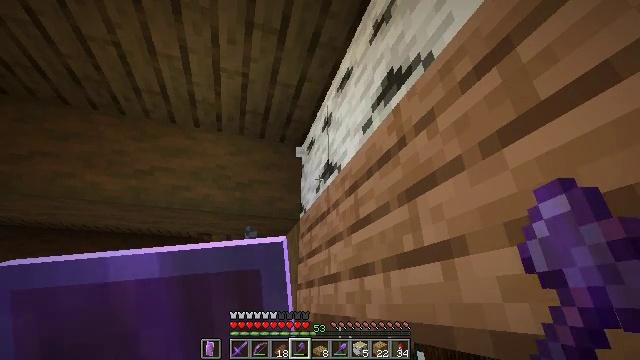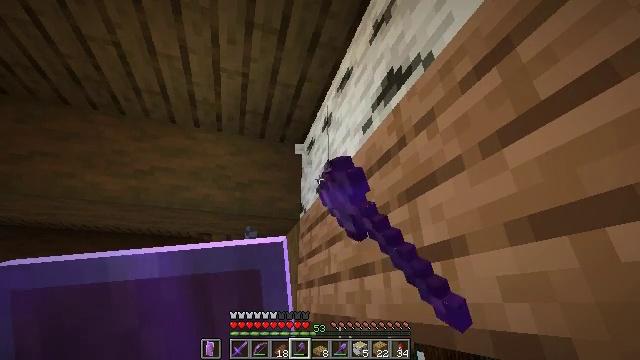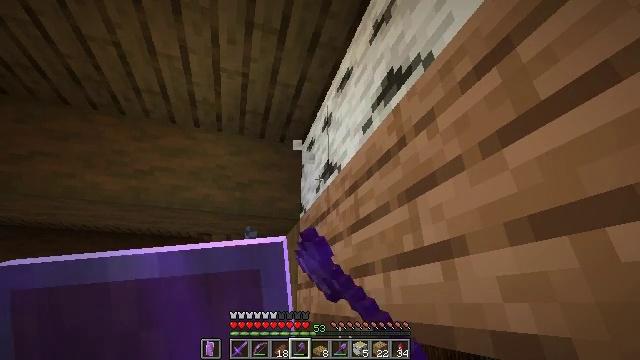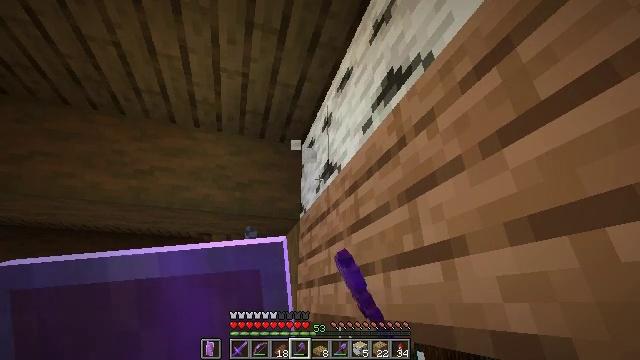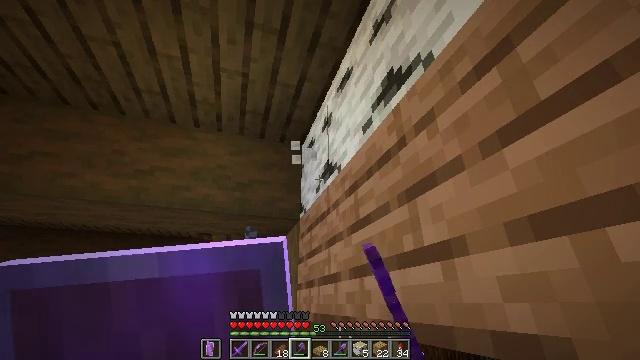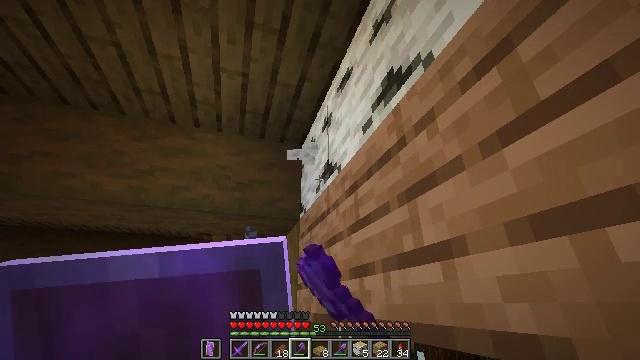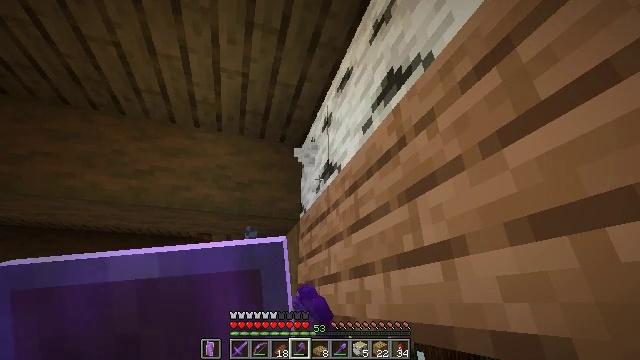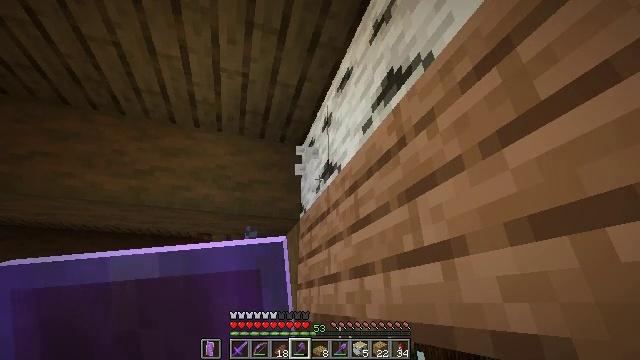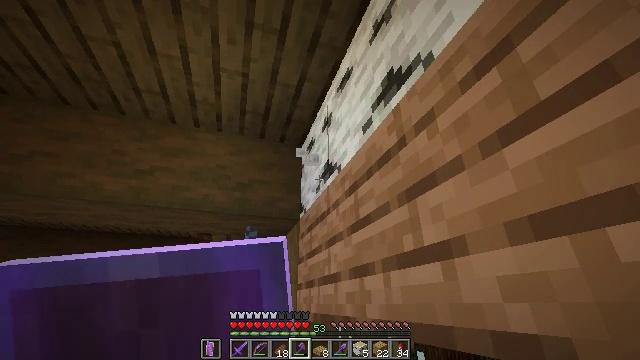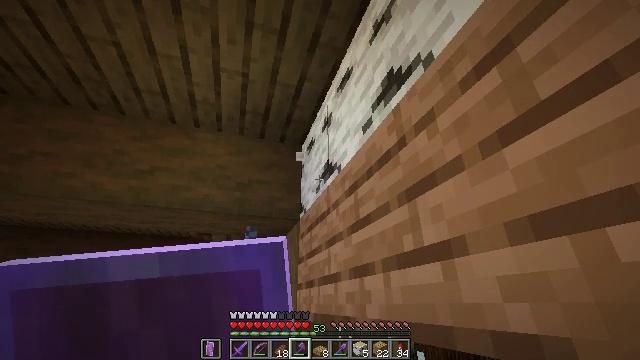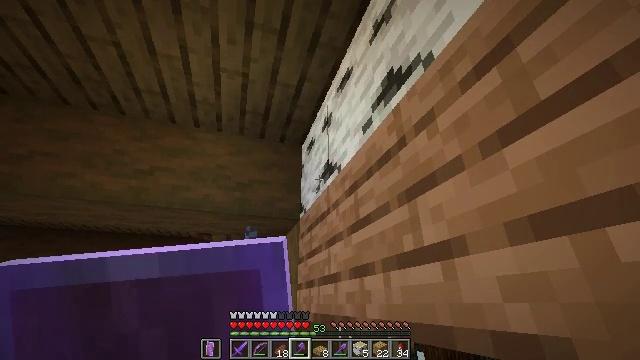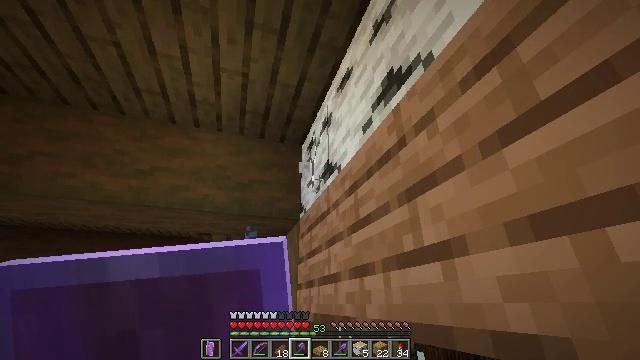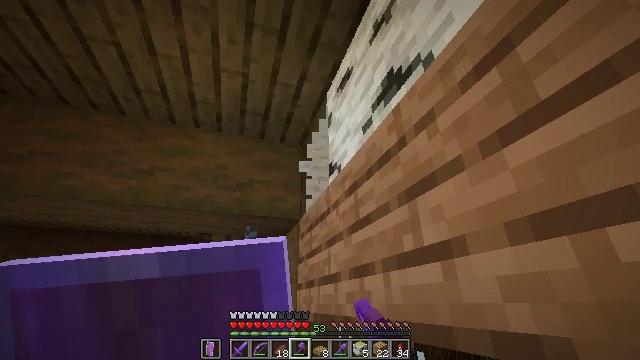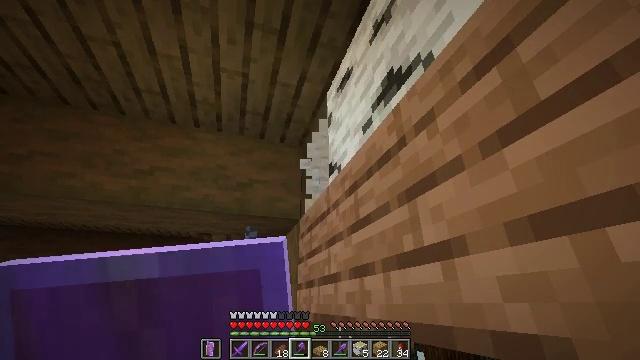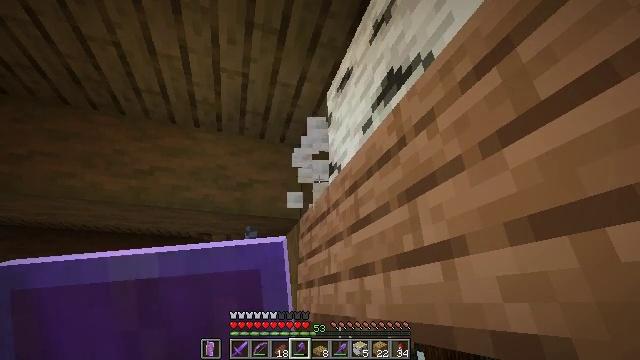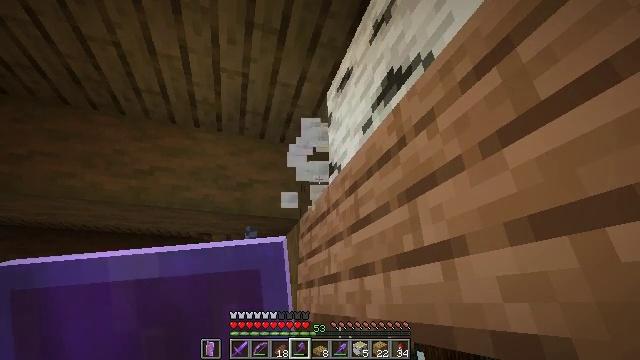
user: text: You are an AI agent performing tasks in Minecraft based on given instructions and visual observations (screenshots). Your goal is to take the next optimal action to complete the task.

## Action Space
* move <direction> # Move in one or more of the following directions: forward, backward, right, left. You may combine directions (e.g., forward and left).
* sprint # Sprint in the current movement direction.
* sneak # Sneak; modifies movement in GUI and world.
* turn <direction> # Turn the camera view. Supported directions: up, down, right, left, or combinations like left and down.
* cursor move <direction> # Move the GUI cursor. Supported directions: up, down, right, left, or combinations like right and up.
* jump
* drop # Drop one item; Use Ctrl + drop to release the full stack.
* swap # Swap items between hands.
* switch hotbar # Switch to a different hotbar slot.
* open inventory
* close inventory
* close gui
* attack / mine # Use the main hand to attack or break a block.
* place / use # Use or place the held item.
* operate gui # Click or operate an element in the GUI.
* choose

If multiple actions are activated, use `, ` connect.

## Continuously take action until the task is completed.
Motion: motion action
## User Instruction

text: Mine the birch log from the tree.
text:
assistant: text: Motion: attack / mine
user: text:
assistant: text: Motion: attack / mine
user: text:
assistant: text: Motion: attack / mine
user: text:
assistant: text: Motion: attack / mine
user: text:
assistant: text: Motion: no_op
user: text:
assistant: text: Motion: no_op
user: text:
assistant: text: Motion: no_op
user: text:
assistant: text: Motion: no_op
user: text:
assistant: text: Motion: no_op
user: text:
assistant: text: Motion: no_op
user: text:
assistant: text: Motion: attack / mine
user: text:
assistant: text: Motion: attack / mine
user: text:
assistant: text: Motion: attack / mine
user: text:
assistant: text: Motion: attack / mine
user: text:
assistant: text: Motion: attack / mine
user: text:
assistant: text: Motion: no_op
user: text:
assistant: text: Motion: no_op
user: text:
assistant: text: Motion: no_op
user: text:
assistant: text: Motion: turn right
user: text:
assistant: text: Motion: turn right and up
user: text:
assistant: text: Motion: turn right
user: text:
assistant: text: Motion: turn right
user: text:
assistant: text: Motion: turn right
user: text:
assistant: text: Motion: turn right
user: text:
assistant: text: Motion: no_op
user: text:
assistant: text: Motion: no_op
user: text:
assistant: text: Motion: turn up
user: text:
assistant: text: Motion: turn left and up
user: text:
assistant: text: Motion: turn left
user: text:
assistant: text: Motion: no_op